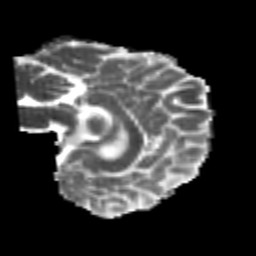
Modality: MD
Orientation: sagittal
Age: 22
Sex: female
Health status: healthy
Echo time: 0.074 s